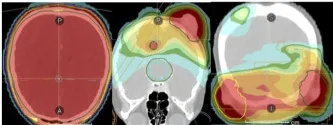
(C) Whole brain radiotherapy (24Gy/8f) and additional dose of all intracranial and scalp lesions (24Gy/8f).
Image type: radiology (pet)